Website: home-depot
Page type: customer-info-address
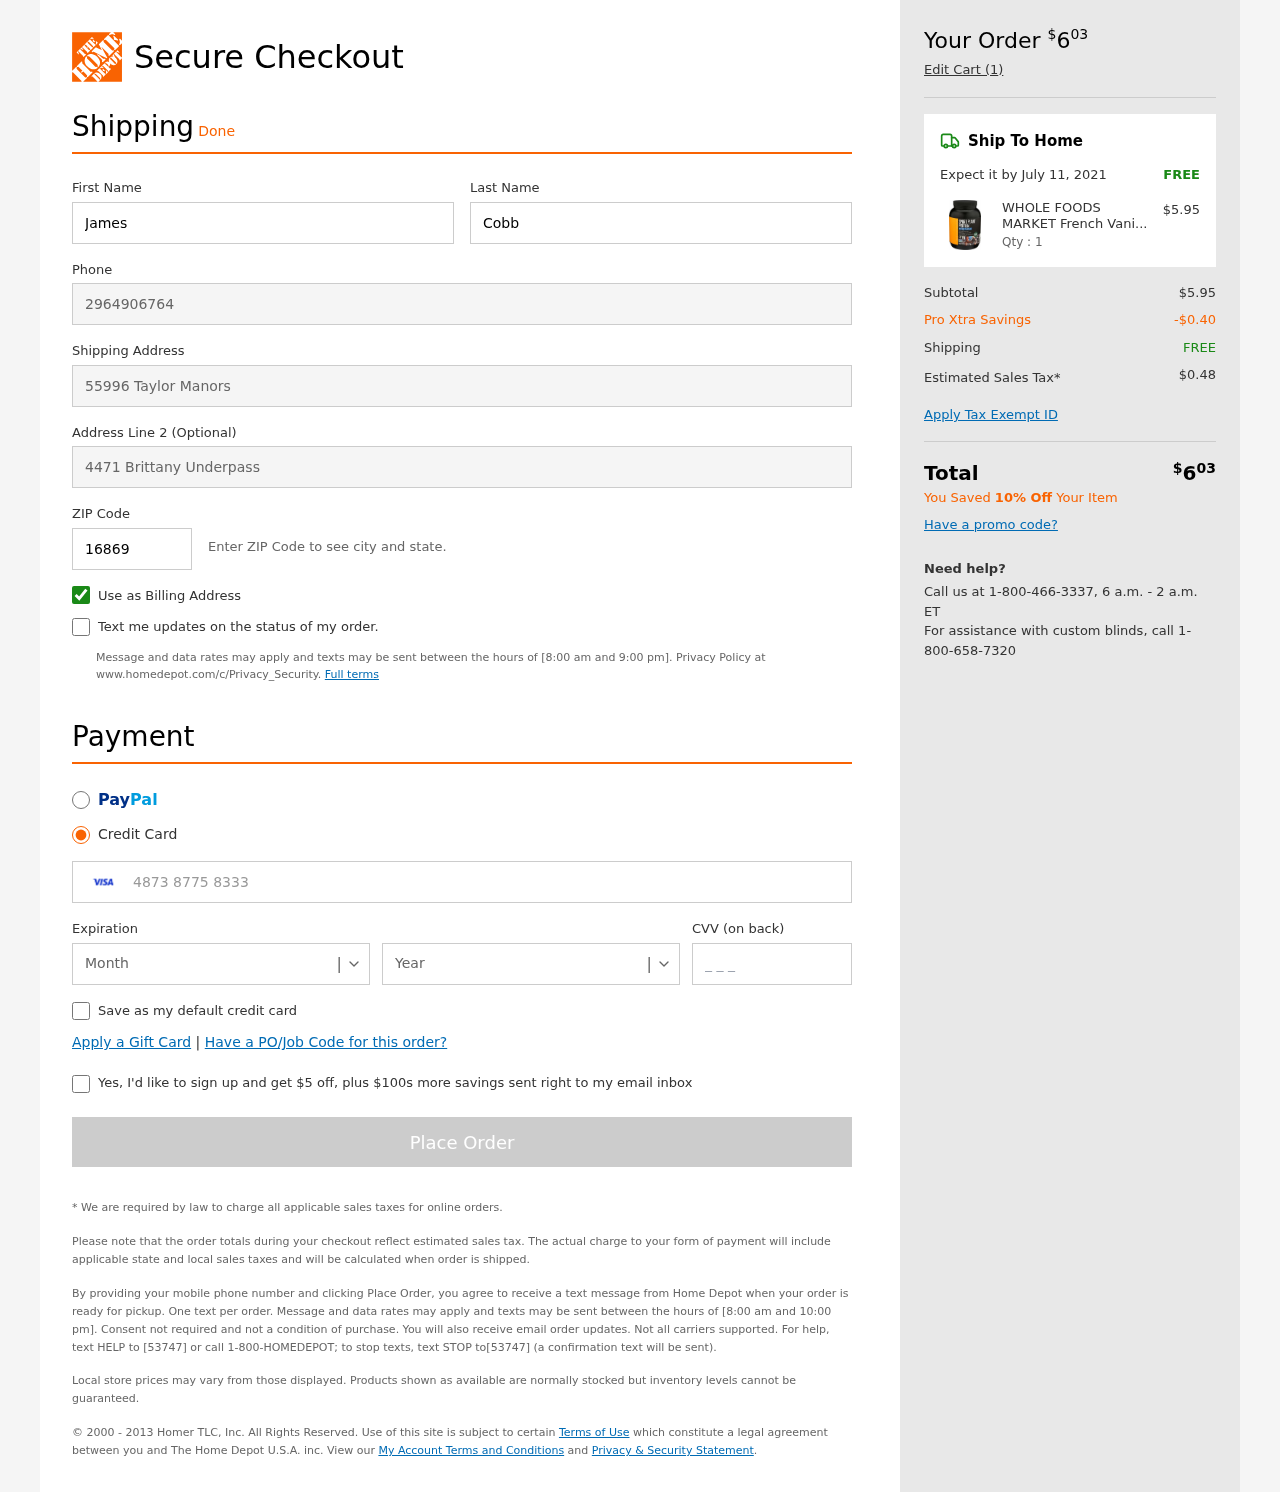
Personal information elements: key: PII_CARD_CVV
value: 704
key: PII_CARD_EXPIRY_MONTH
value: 03
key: PII_CARD_EXPIRY_YEAR
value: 29
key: PII_CARD_NUMBER
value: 4873 8775 8333 6471
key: PII_FIRSTNAME
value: James
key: PII_LASTNAME
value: Cobb
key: PII_PHONE
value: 2964906764
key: PII_POSTCODE
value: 16869
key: PII_STREET
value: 55996 Taylor Manors
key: PII_STREET2
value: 4471 Brittany Underpass
Product elements: key: PRODUCT1_NAME
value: WHOLE FOODS MARKET French Vanilla Plant Protein Shake, 33 OZ
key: PRODUCT1_PRICE
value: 5.95
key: PRODUCT1_QUANTITY
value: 1
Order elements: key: ORDER_TOTAL
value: $603
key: ORDER_NUM_ITEMS
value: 1
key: ORDER_DELIVERY_DATE
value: July 11, 2021
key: ORDER_SHIPPING_COST
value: FREE
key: ORDER_SUBTOTAL
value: $5.95
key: ORDER_DISCOUNT
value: -$0.40
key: ORDER_SHIPPING_COST2
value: FREE
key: ORDER_TAX
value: $0.48
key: ORDER_TOTAL2
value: $603
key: ORDER_SAVINGS_MESSAGE
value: You Saved 10% Off Your Item